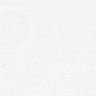
Metastatic tissue present: no